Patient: sex F, age 83
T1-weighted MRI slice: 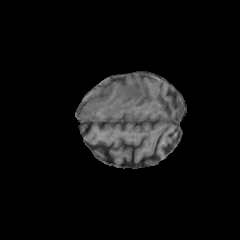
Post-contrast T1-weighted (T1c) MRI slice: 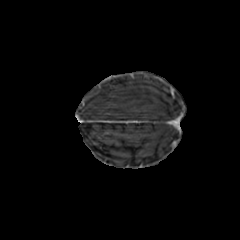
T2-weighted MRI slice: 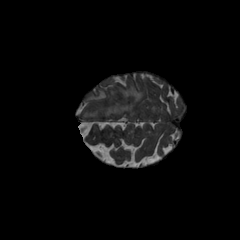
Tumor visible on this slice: yes
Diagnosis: Glioblastoma, IDH-wildtype
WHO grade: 4